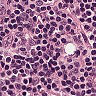
Metastatic tissue present: no